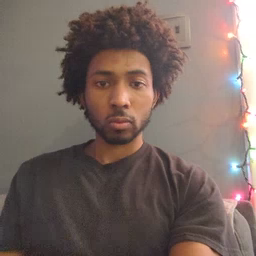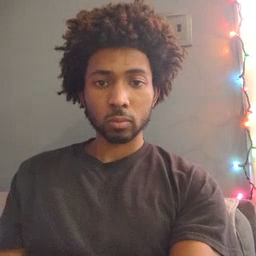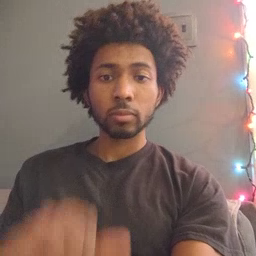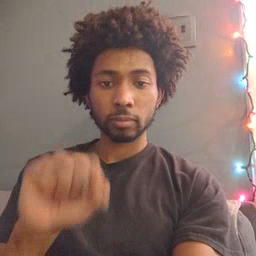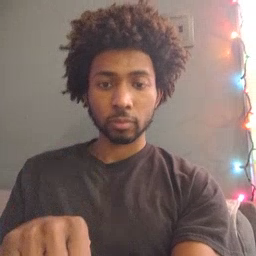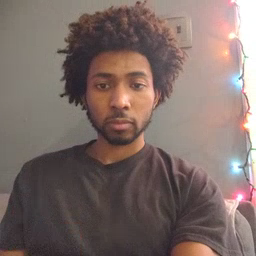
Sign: can